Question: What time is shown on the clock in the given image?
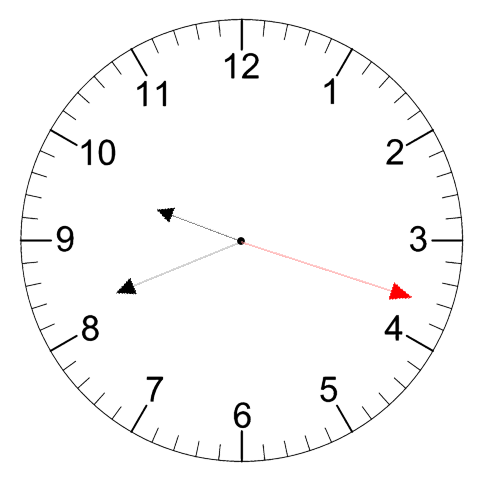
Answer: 09:41:18